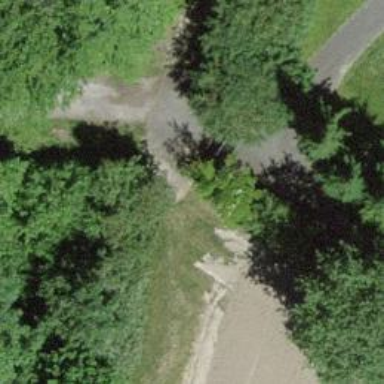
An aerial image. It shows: Paved footway.